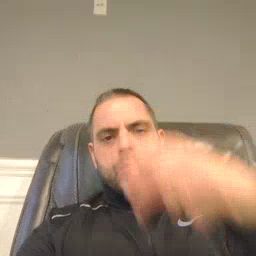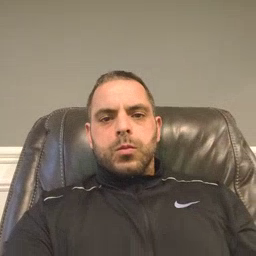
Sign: tiger